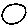
Label: circle